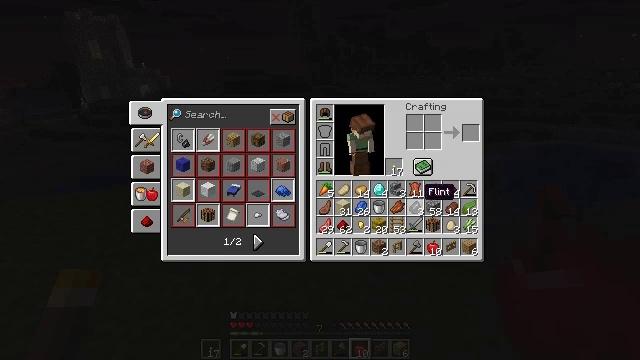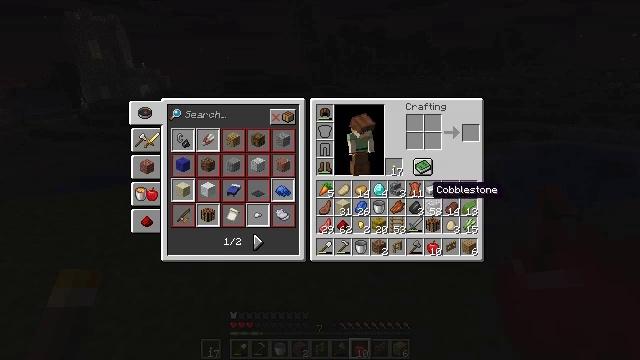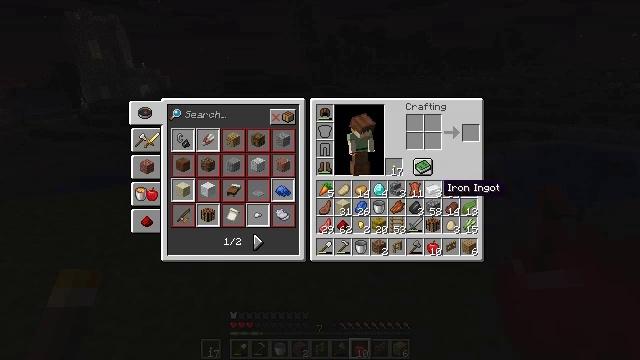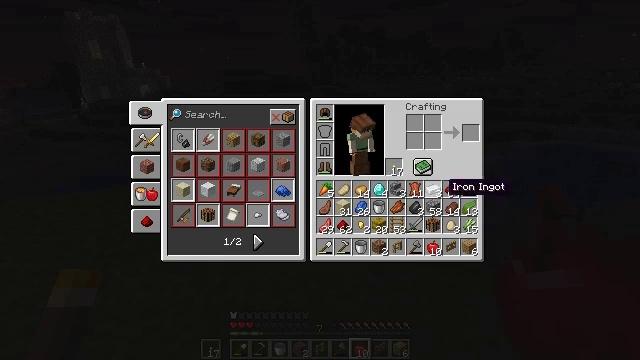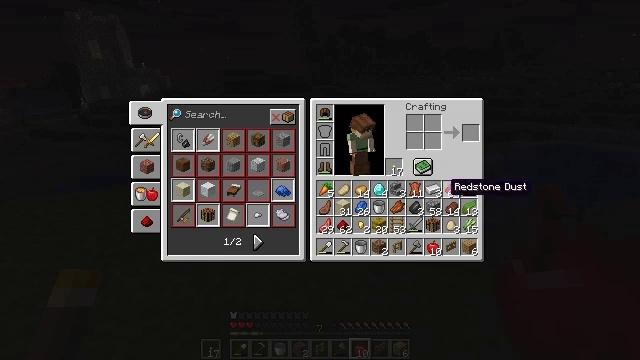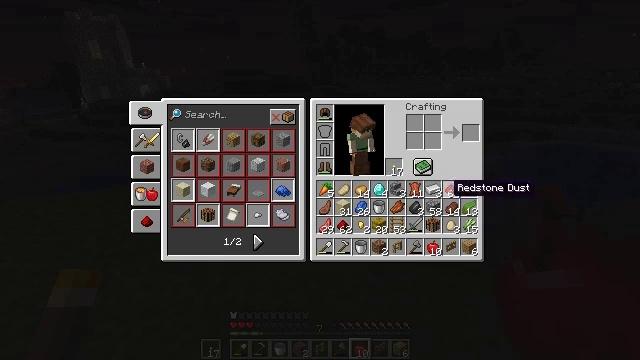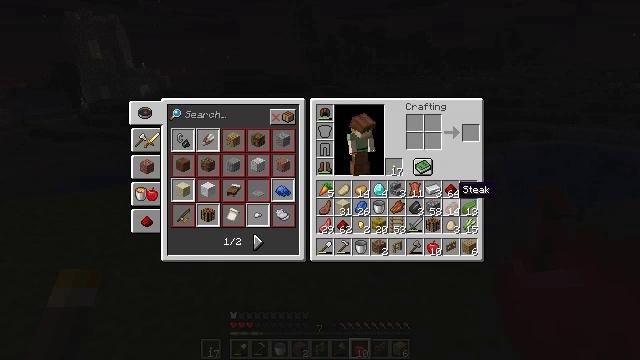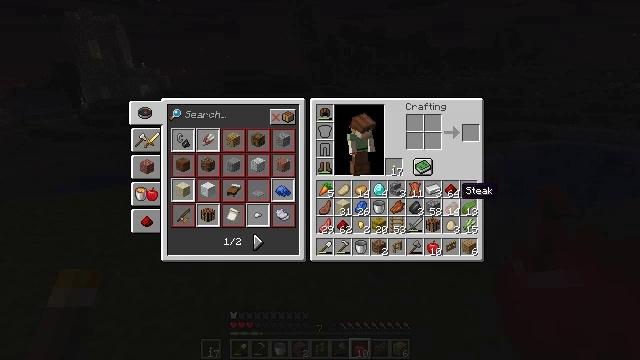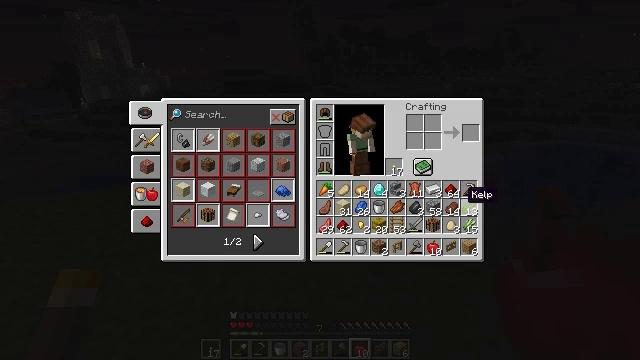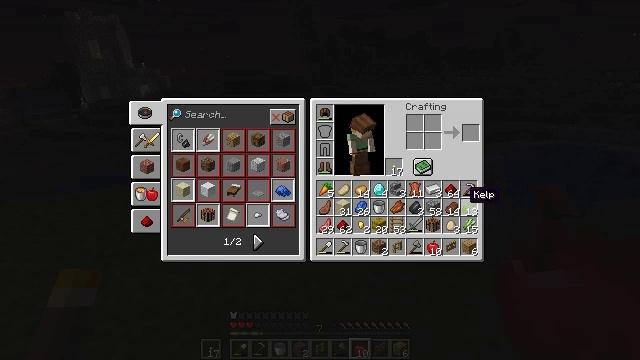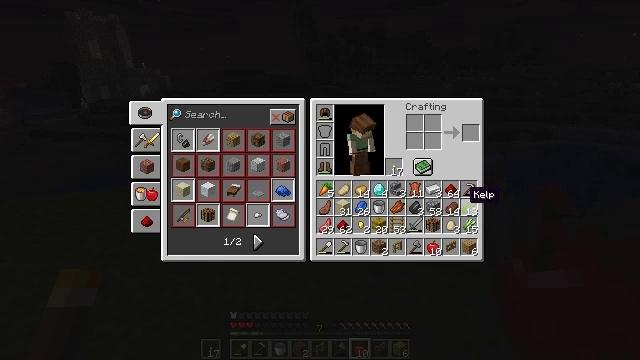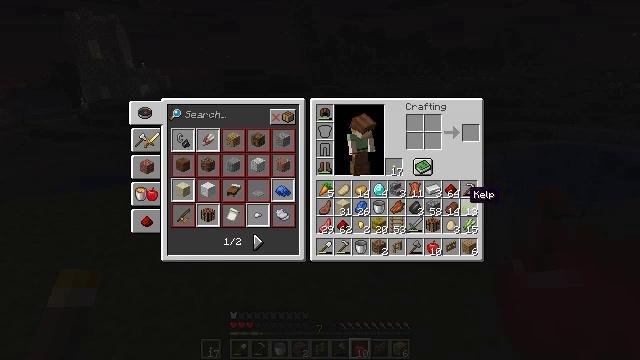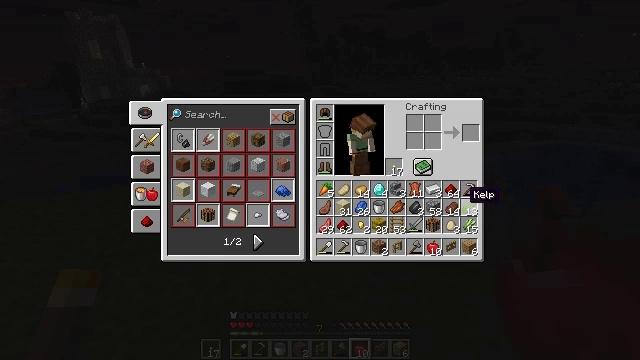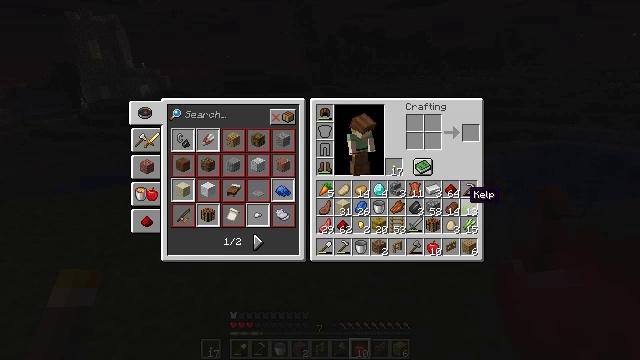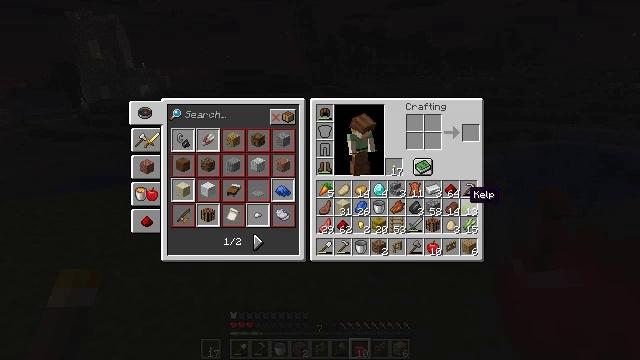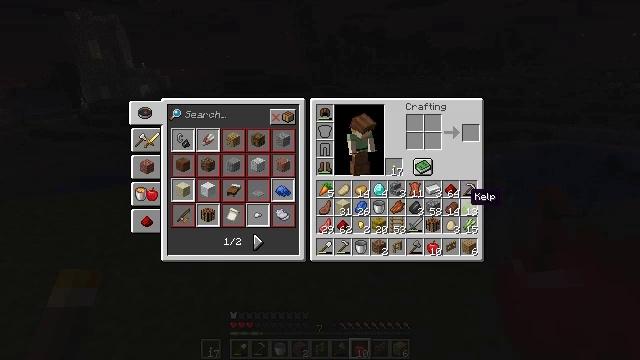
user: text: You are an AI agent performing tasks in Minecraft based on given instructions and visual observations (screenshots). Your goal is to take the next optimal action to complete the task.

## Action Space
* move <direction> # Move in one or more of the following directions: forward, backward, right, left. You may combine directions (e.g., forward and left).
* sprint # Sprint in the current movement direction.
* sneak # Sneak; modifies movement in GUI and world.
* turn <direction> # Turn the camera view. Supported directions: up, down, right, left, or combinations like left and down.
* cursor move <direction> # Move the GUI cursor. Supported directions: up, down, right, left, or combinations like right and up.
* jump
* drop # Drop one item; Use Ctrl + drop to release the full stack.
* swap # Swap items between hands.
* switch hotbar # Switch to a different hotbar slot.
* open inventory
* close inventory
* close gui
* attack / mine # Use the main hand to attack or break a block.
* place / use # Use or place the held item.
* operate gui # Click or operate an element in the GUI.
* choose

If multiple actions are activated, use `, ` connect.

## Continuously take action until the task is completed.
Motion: motion action
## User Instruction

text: Drop an egg.
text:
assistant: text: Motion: cursor move right
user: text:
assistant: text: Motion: cursor move right
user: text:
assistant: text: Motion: no_op
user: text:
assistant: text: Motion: no_op
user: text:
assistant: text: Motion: no_op
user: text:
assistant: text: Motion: no_op
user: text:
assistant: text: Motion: no_op
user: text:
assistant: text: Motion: no_op
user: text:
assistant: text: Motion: no_op
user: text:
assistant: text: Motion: no_op
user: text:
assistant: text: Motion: no_op
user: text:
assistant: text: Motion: no_op
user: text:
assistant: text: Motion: no_op
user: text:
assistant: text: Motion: no_op
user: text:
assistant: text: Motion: no_op
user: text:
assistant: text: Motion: no_op
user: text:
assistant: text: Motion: no_op
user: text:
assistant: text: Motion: cursor move down
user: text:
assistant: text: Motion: no_op
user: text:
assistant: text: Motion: no_op
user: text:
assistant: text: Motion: no_op
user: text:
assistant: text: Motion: no_op
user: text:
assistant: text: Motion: no_op
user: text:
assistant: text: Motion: no_op
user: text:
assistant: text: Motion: no_op
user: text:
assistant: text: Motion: no_op
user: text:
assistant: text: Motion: no_op
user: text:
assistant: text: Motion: no_op
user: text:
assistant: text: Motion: no_op
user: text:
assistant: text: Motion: no_op